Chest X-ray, PA view. Patient: 45 years old, sex M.
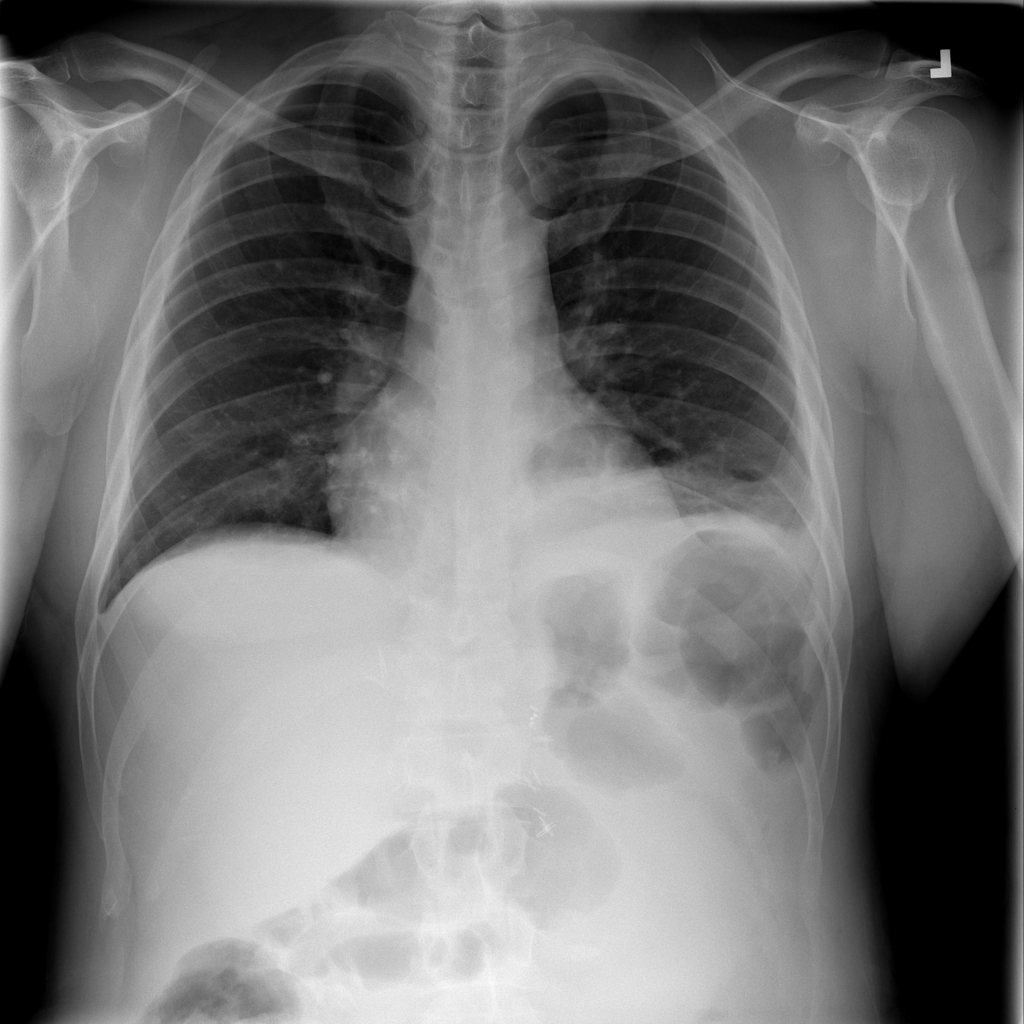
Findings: Atelectasis, Effusion